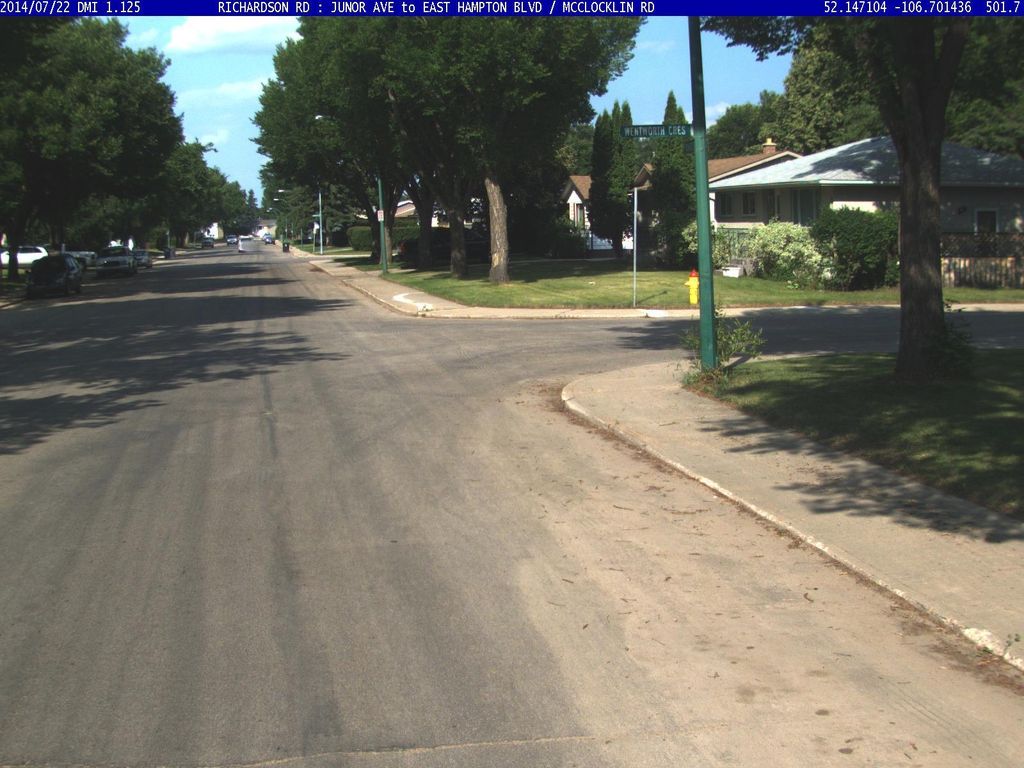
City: saskatoon